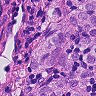
Metastatic tissue present: yes